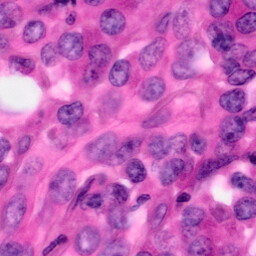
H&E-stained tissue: Pancreatic